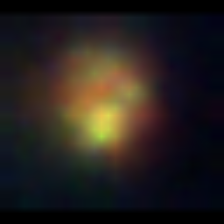
Taxon: NanoPlankton
Group: Other